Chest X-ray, AP view. Patient: 72 years old, sex M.
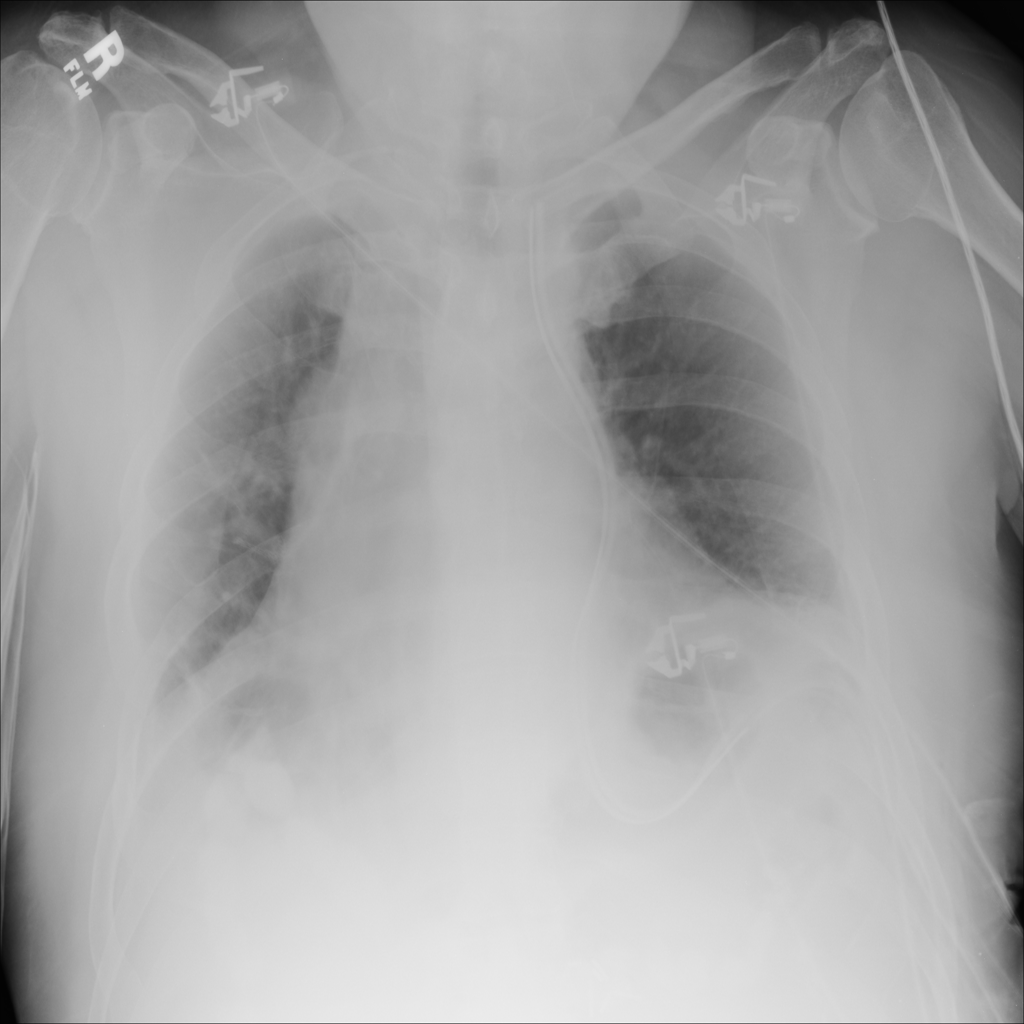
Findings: No Finding